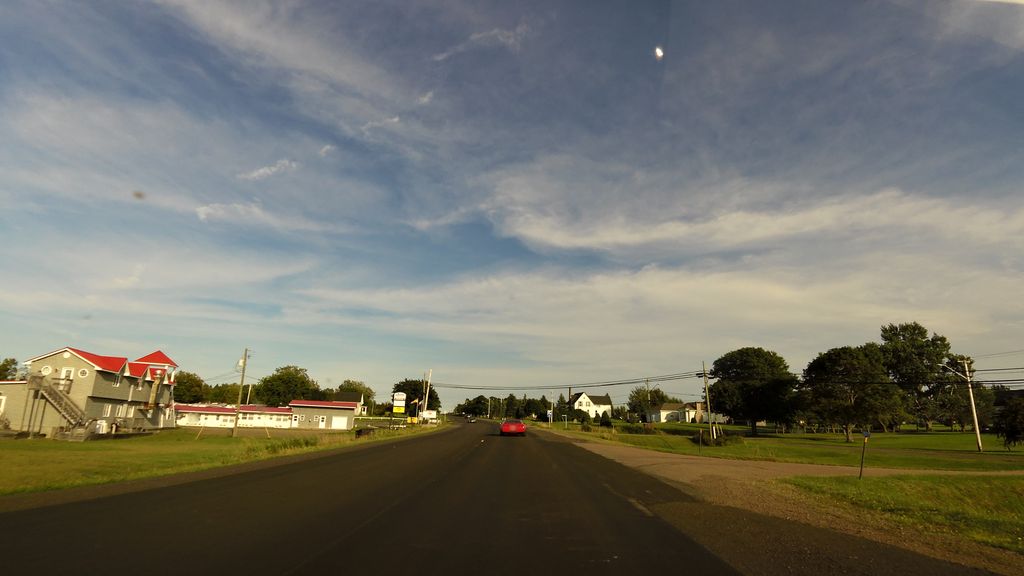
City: charlottetown